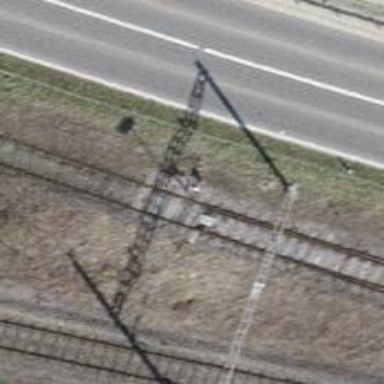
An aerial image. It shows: Single-track electrified railway with contact line. It is spur line for service.